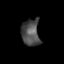
Tissue: prostate
Cell type: T cells
Senescence score: 0.7536
Nuclear area (px): 470
Mean DAPI intensity: 78.468